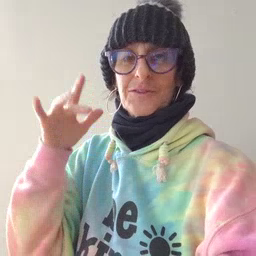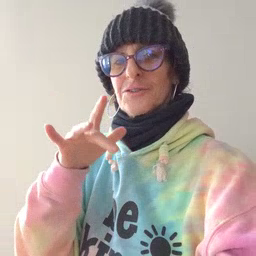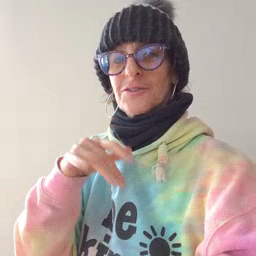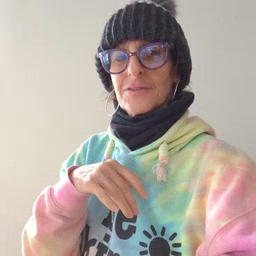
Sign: touch